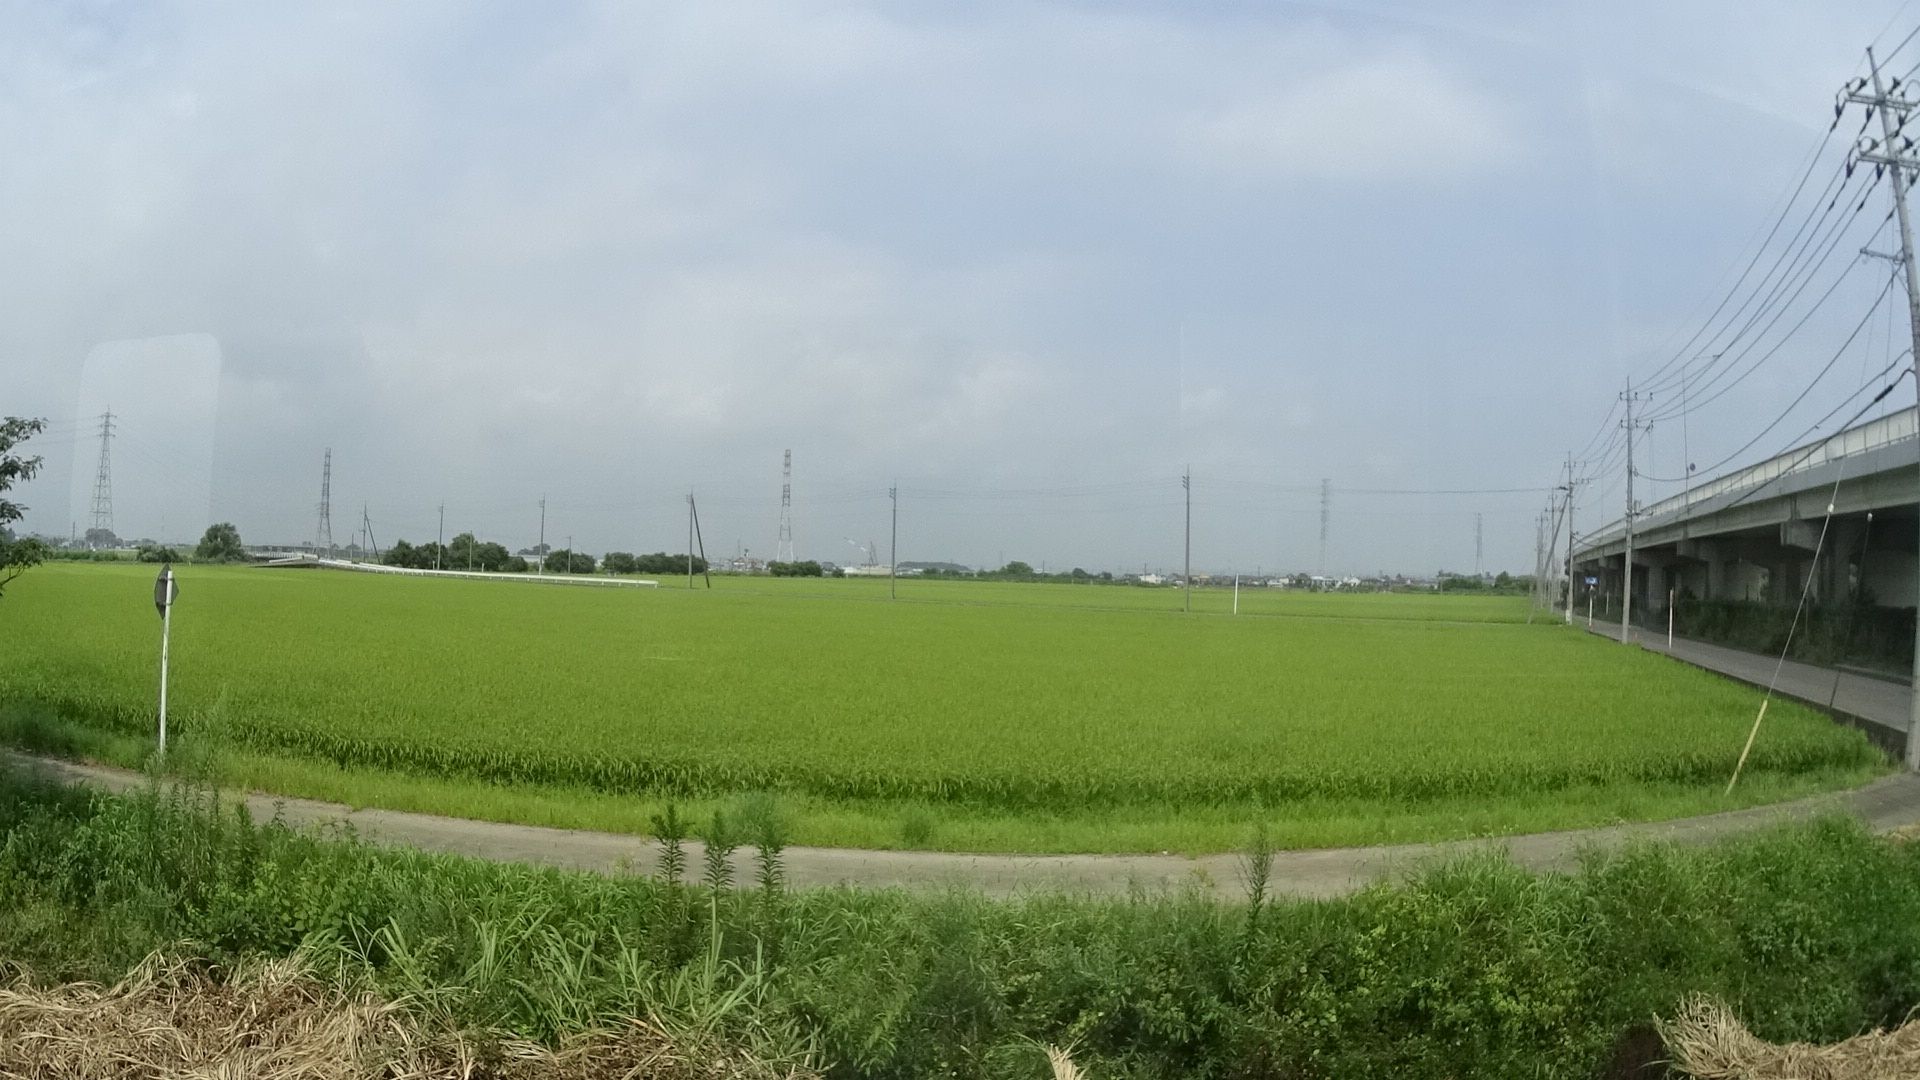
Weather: snowy
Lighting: day
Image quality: good
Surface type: fields
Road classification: track, unclassified
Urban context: suburban or peri-urban
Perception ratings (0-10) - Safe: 0.77, Lively: 2.04, Beautiful: 1.47, Boring: 5.9, Depressing: 7.38, Wealthy: 3.03